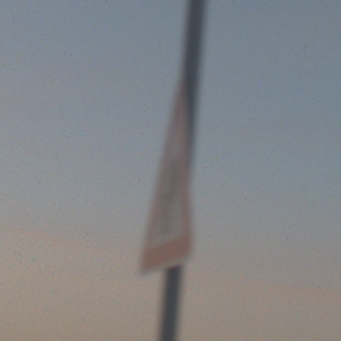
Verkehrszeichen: UnzureichendesLichtraumprofil
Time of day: SunriseSunset
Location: Outdoor (Nature)
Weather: Clear
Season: NotSpecified
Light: Natural